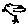
Label: bird